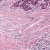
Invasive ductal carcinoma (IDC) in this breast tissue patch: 1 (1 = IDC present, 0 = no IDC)